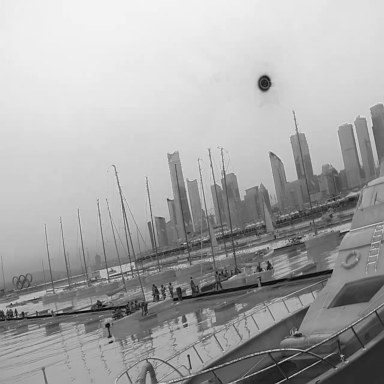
There are 13 objects shown in the infrared image, including a canoe, and 12 sailboats.